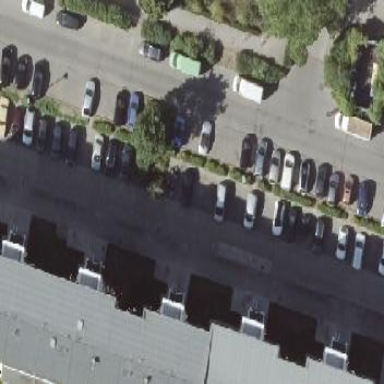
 specifically designated for service vehicles."